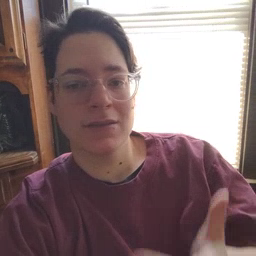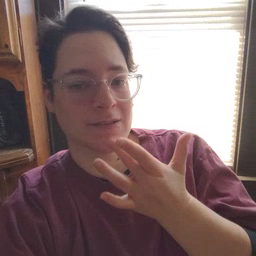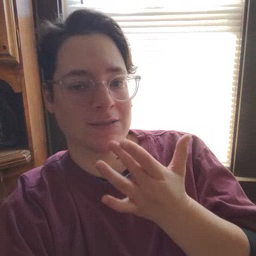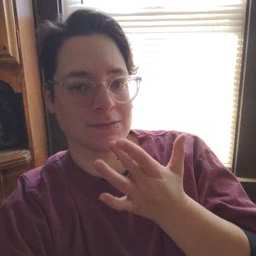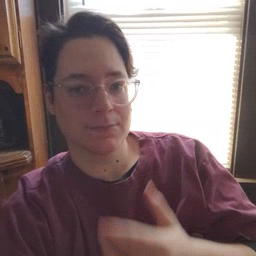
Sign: taste